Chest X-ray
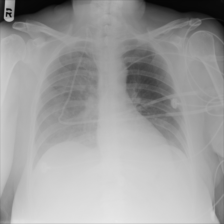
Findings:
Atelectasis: negative
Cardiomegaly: negative
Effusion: positive
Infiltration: positive
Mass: negative
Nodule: negative
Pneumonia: negative
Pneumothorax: negative
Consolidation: negative
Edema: negative
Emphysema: negative
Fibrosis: negative
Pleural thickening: negative
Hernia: negative